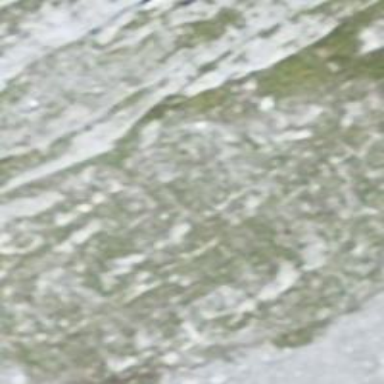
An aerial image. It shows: Natural cliff.